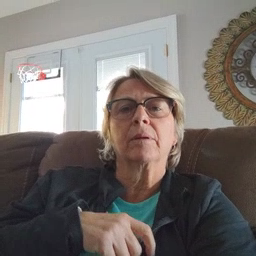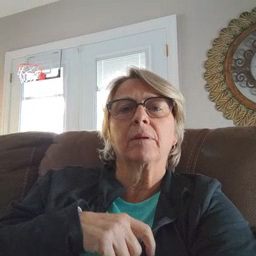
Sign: apple